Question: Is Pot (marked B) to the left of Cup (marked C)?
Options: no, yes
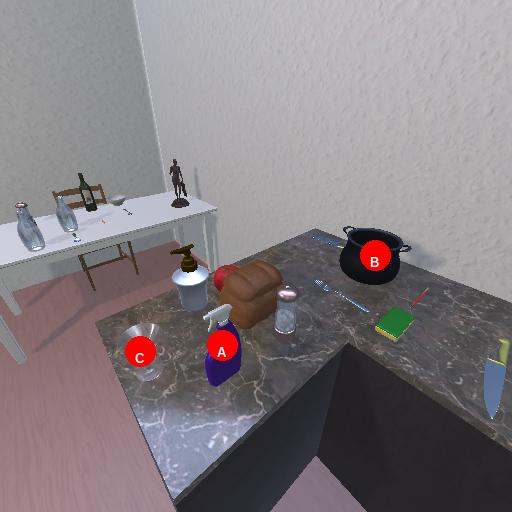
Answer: no